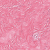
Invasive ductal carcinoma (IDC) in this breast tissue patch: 0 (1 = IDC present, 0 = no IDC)